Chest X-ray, PA view. Patient: 83 years old, sex F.
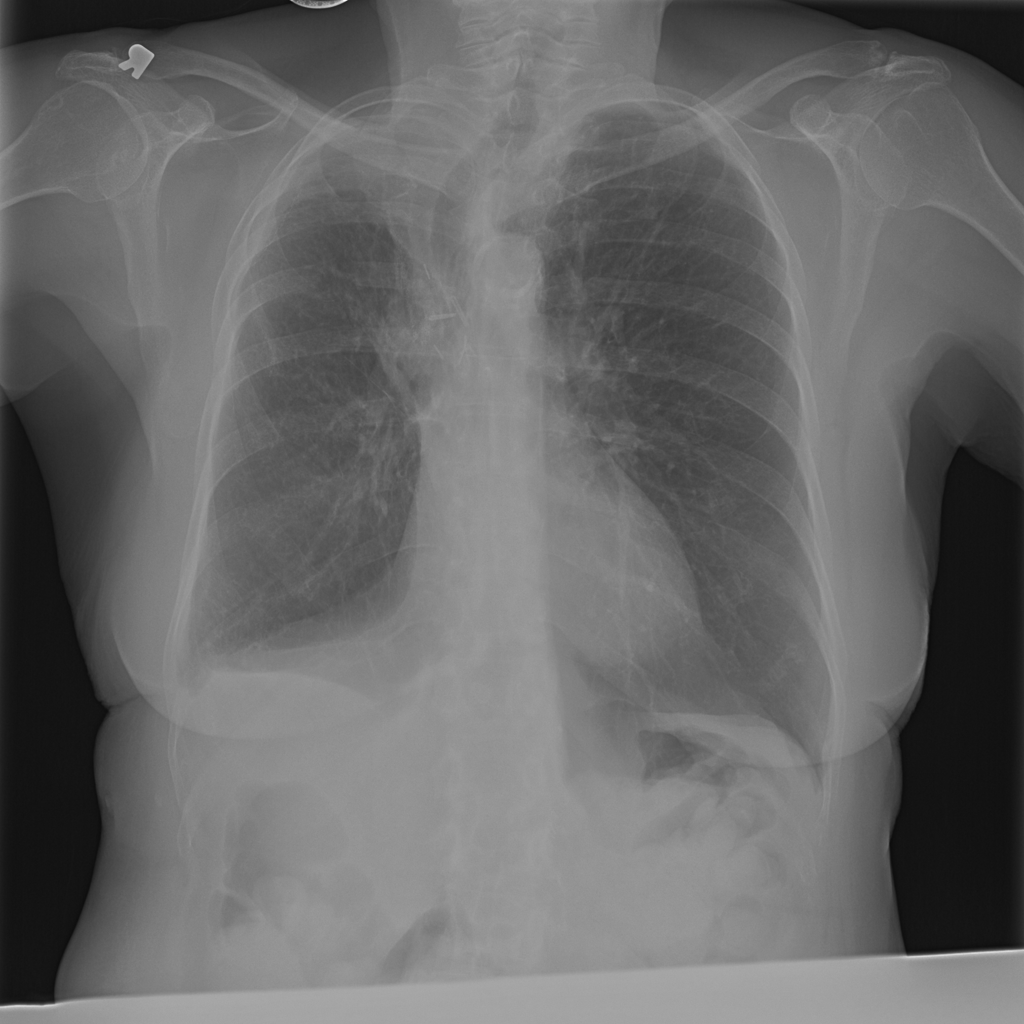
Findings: No Finding